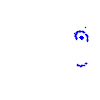
Particle: kaon